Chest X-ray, PA view. Patient: 64 years old, sex F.
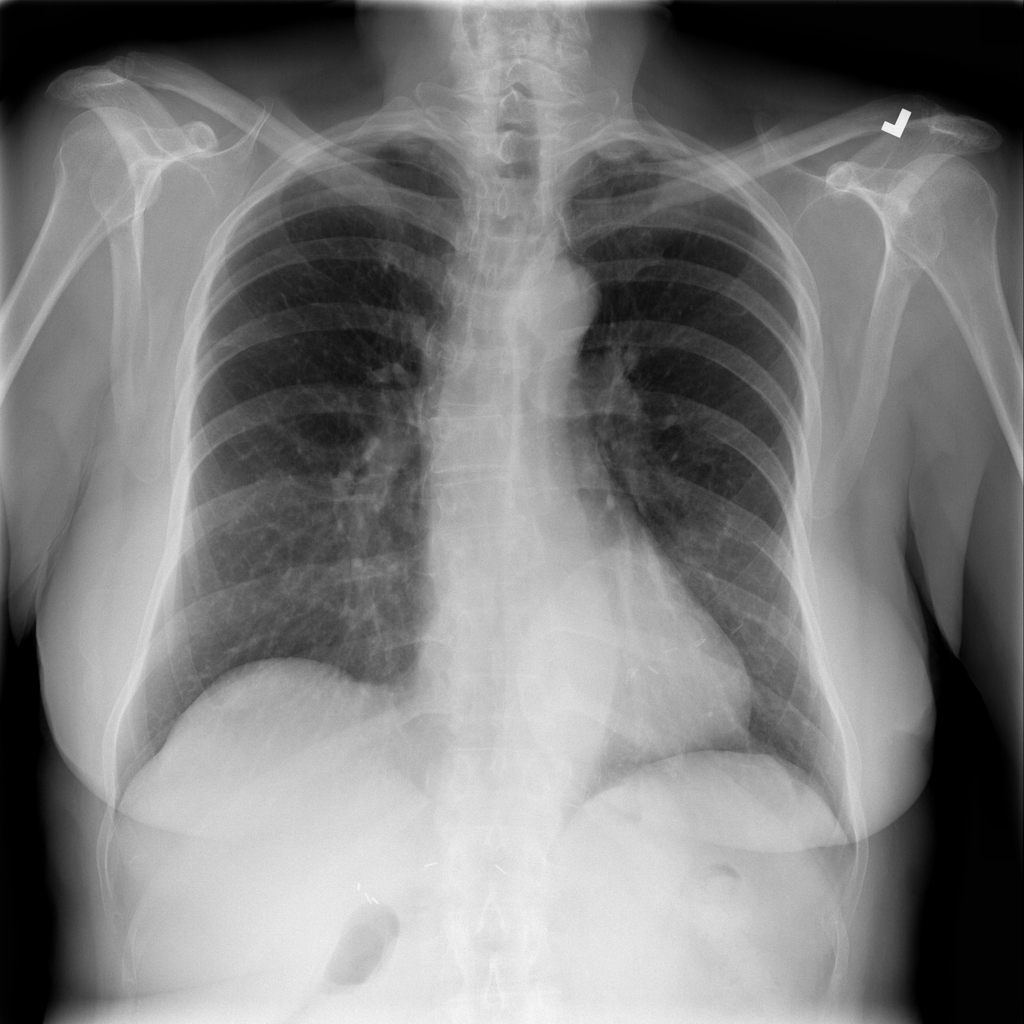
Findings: No Finding